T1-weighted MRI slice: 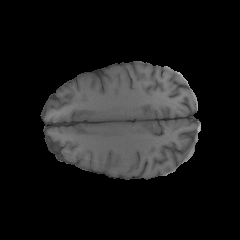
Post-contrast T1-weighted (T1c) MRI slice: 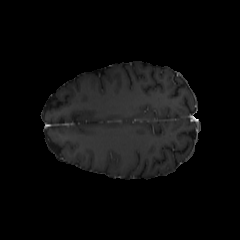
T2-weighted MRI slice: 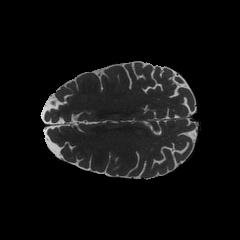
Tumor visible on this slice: yes